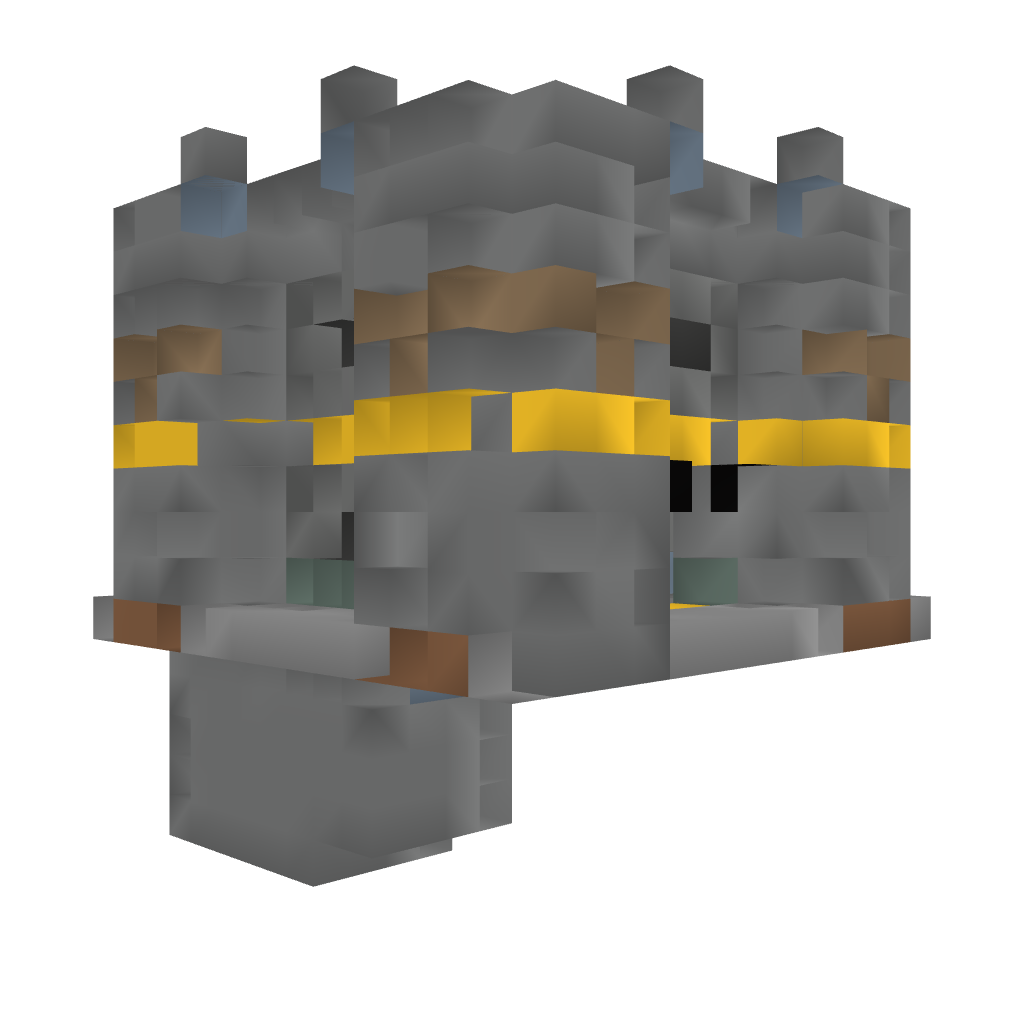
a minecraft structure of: PvP Tower [Yellow]